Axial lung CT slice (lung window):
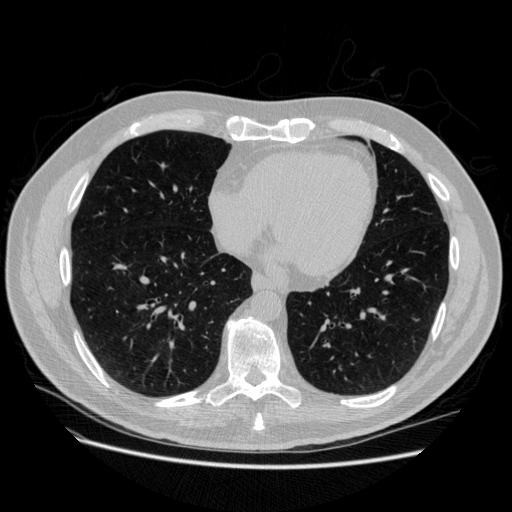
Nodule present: no